Field crop: maize
Growth stage: 2
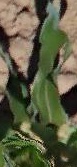
Species: maize